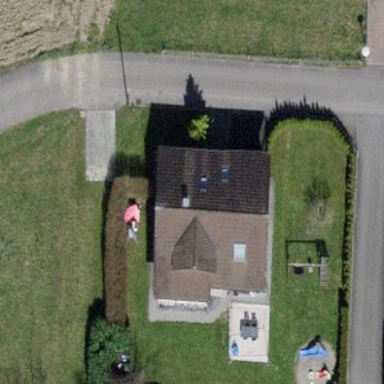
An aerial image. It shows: Detached building.